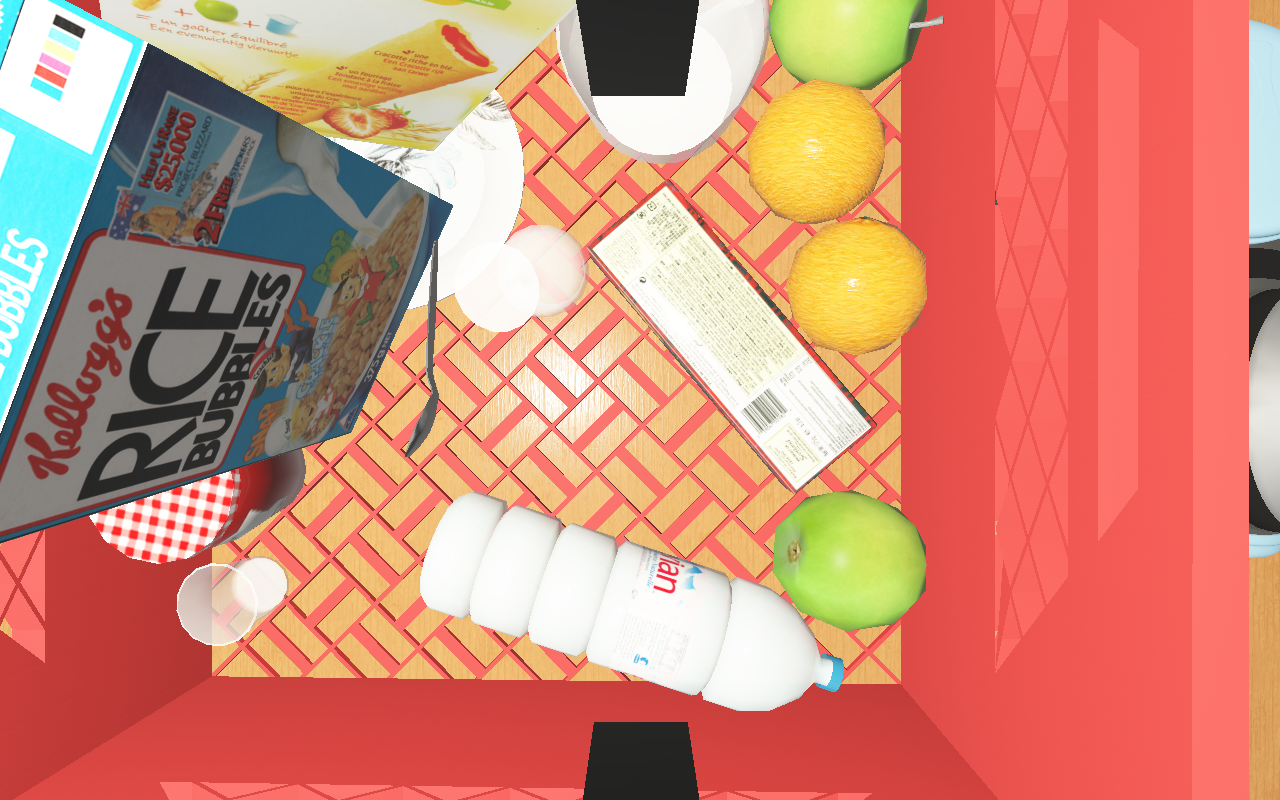
Objects in the scene:
water bottle
apple
apple
orange
orange
spoon
glass
wineglass
jam jar
cereal box
cereal box
biscuit box